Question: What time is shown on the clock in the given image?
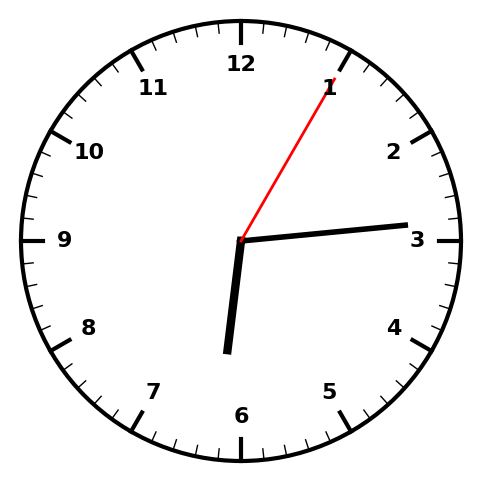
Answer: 06:14:05